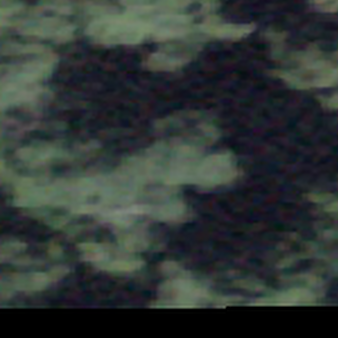
Label: other